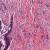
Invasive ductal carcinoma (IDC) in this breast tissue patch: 1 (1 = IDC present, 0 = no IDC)